Question: I need help with 'InnerHtml'.

How can I know when one of these change color to green? It needs to be specific. Not 'WebBrowser1.document.body.innertext.contains("Green")'
So something like:
'''
If WebBrowser1.Document.GetElementById("data-search_id ="1740").InnerText.Contains("background-color: Green;") Then
Label1.Text = ("Working")
End if
'''
This wont work because 'data-search_id ="1740"' isn't an id. I think it needs to be something like InnerHtml 'data-search_id ="1740"' and 'InnerText.contains', or something like that.
(This is how it looks when its green: 'background-color: Green;')
I've tried several things. Example:
'''
Dim allelements As HtmlElementCollection = WebBrowser1.Document.All
For Each webpageelement As HtmlElement In allelements
If webpageelement.GetAttribute("data-search_id") = "1762".Contains("background-color: green;") Then
Label1.Text = "Working"
End If
Next
'''
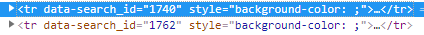
Answer: '''
Dim allelements As HtmlElementCollection = WebBrowser1.Document.GetElementsByTagName("tr")
For Each webpageelement As HtmlElement In allelements
Dim SearchID = webpageelement.GetAttribute("data-search_id")
Dim Style As String = ""
If webpageelement.Style IsNot Nothing Then
Style = webpageelement.Style
End If
If SearchID = "1762" AndAlso Style.Contains("green") Then
Label1.Text = "Working"
End If
Next
'''